Chest X-ray:
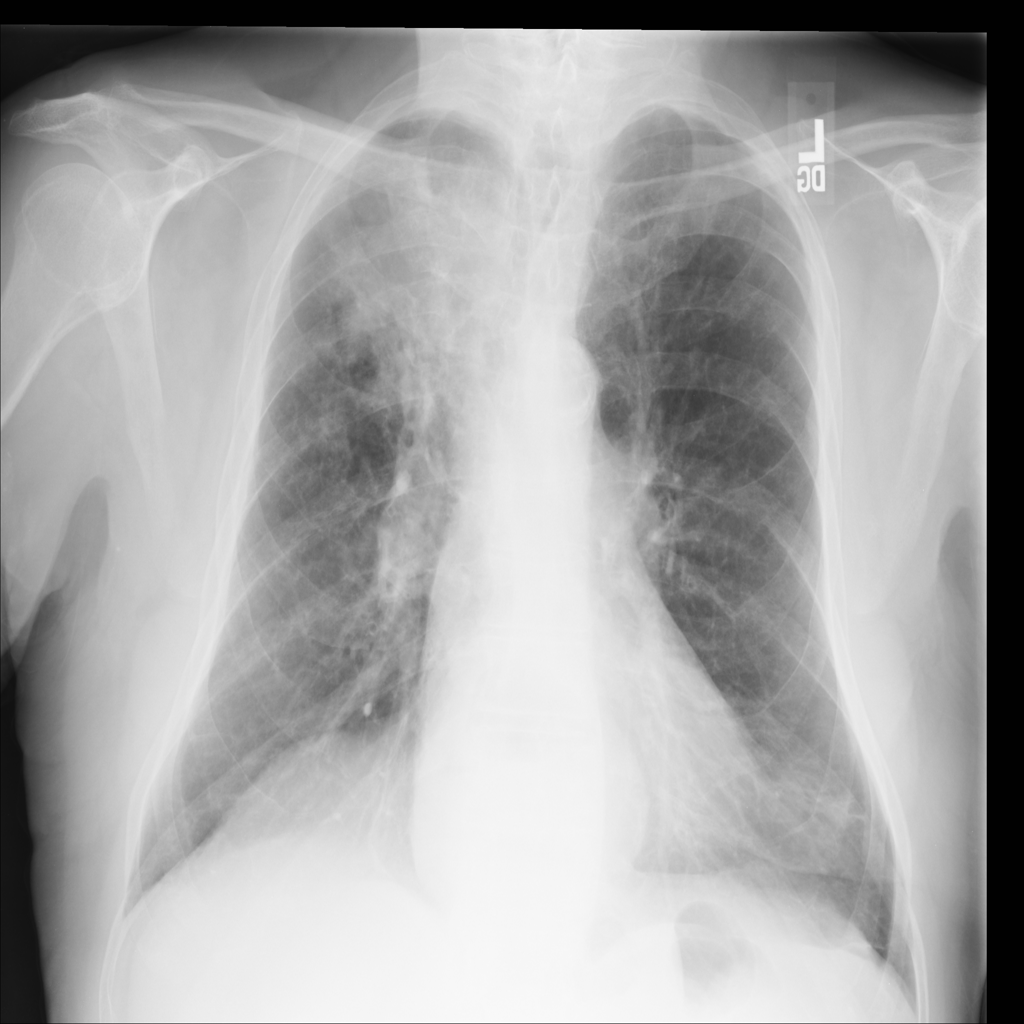
Findings: Mass, Emphysema
No abnormal finding: no